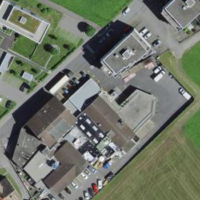
EUNIS habitat code: 54
Species observed at this site:
Acer pseudoplatanus